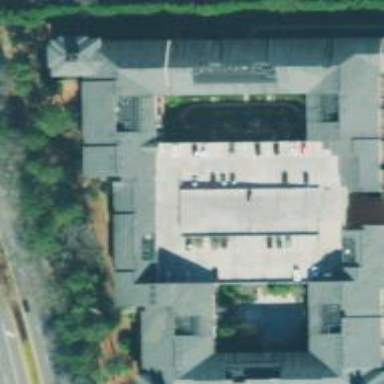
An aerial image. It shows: Multi-storey parking building.